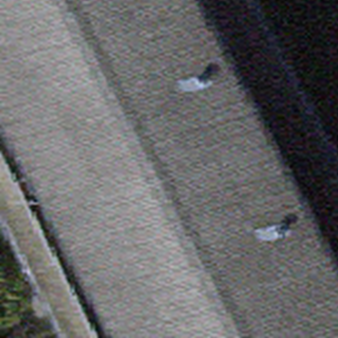
Label: other